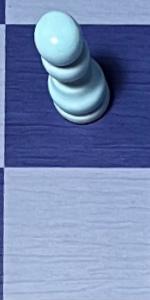
Label: Empty